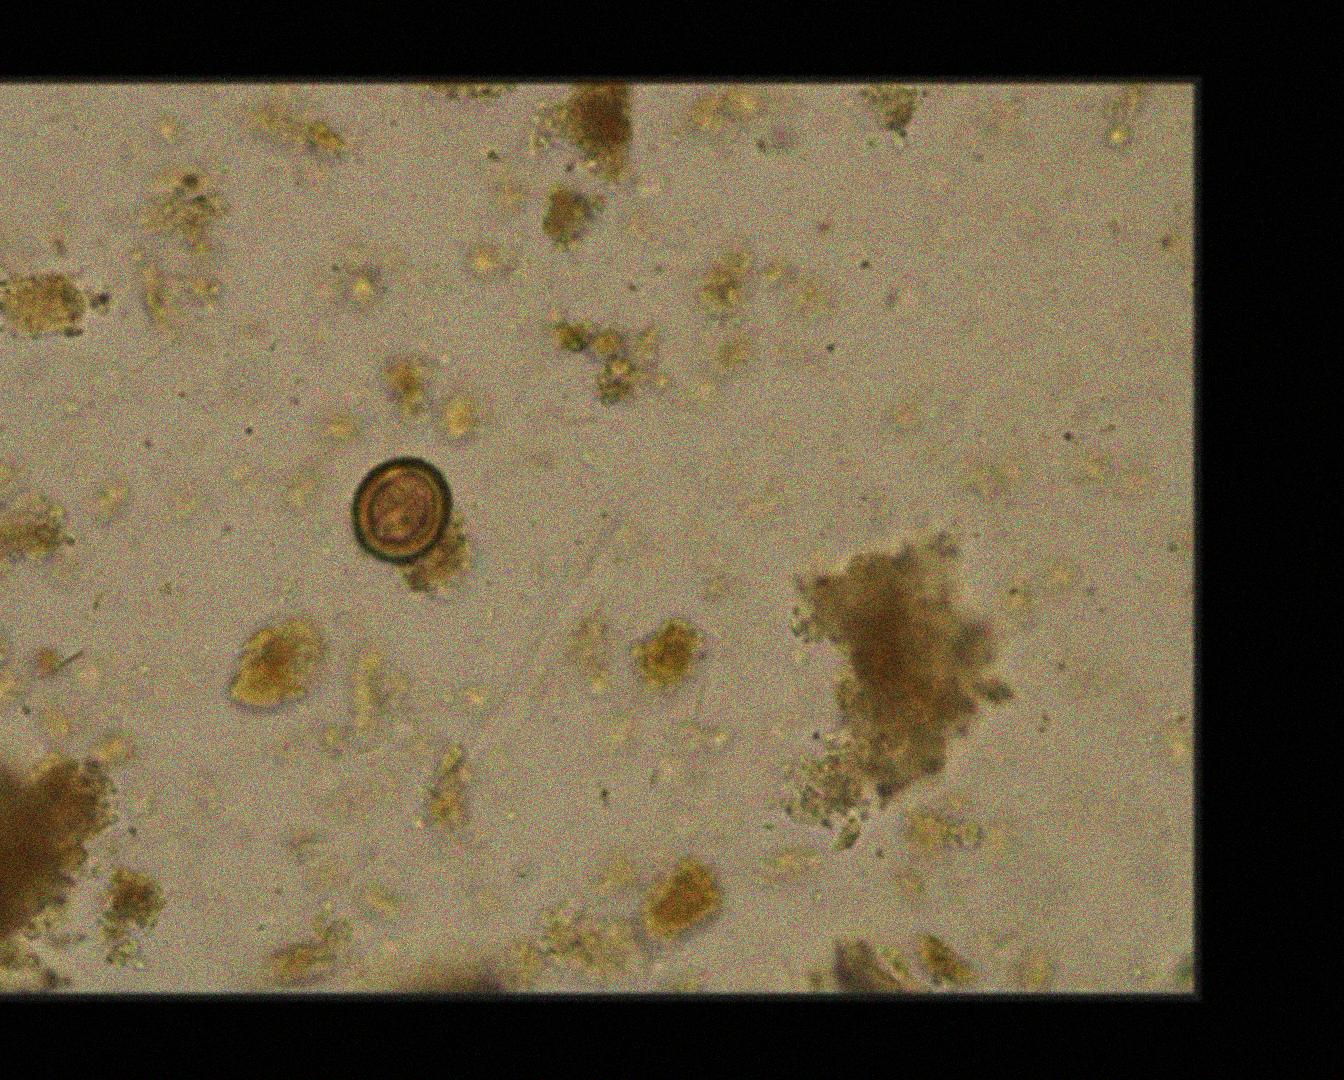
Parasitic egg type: Taenia spp. egg